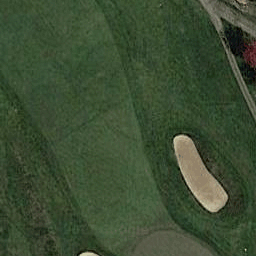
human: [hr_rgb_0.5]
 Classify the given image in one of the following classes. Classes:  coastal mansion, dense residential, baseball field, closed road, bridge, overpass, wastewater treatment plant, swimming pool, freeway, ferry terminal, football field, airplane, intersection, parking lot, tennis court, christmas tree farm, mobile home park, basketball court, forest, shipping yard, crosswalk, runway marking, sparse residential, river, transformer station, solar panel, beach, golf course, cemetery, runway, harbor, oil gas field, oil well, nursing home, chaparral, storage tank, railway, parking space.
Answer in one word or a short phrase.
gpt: golf course